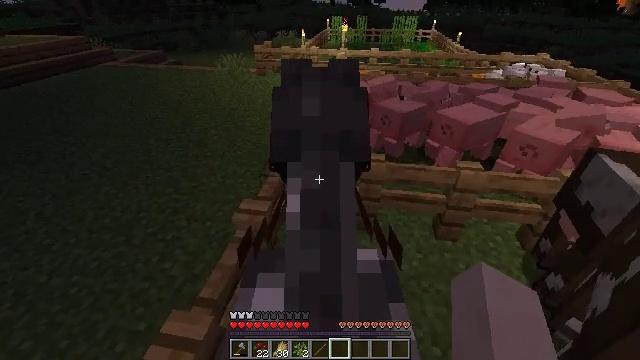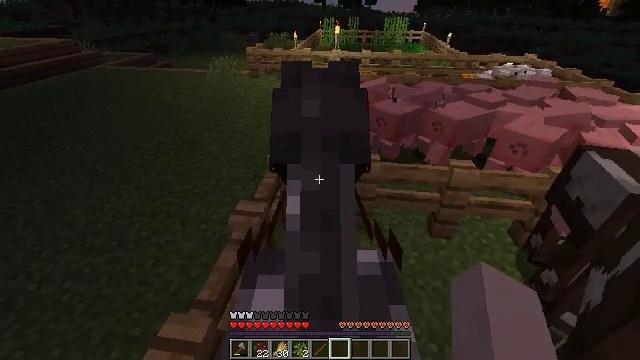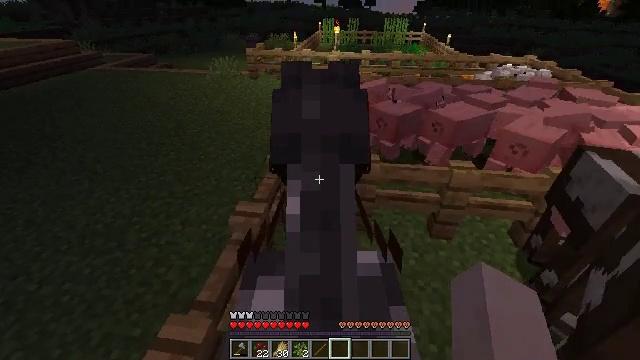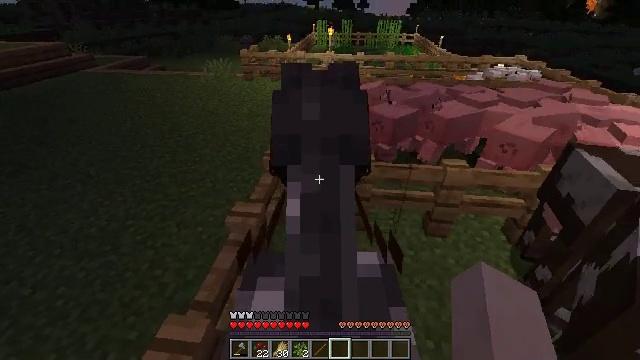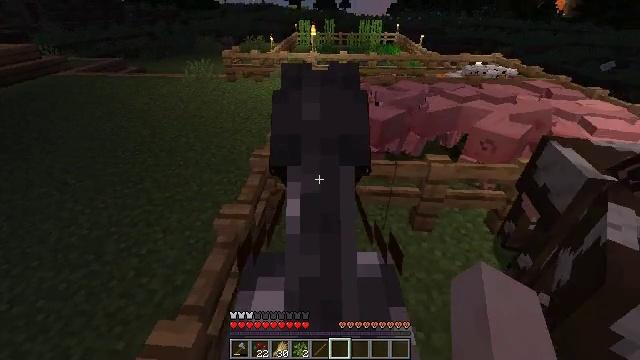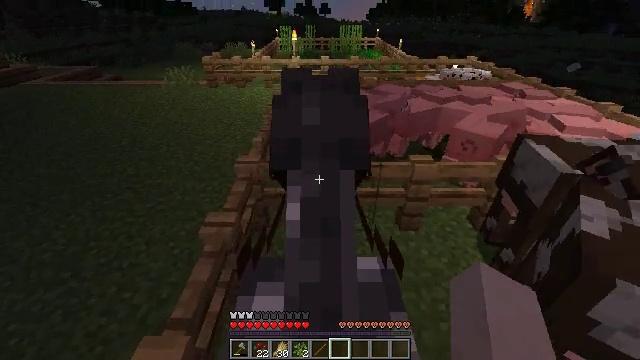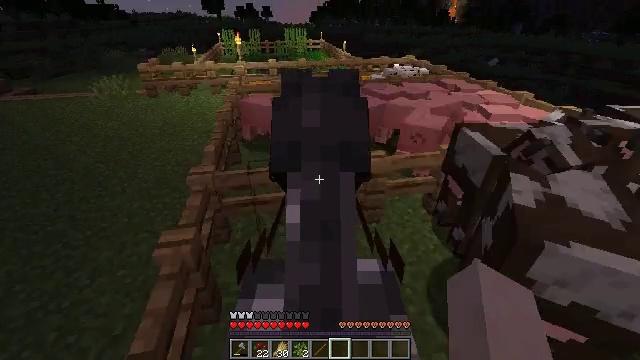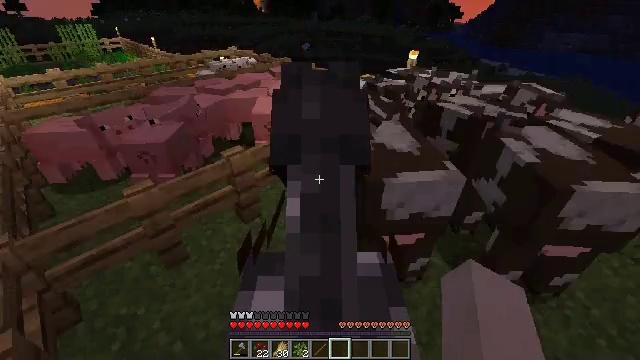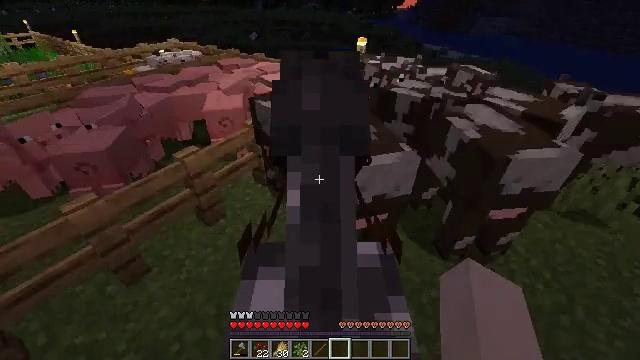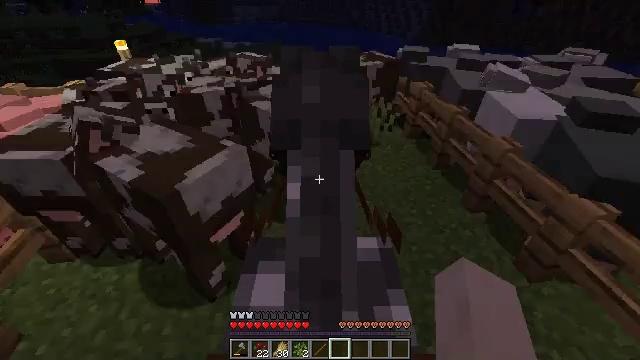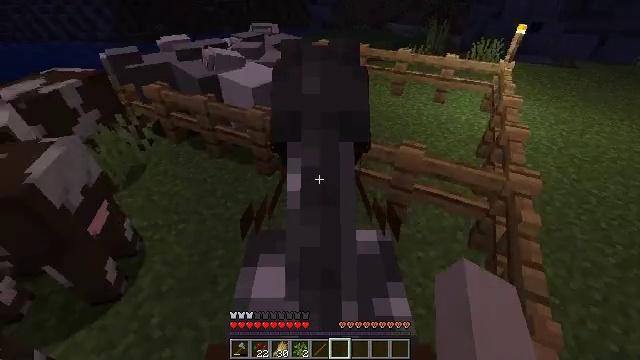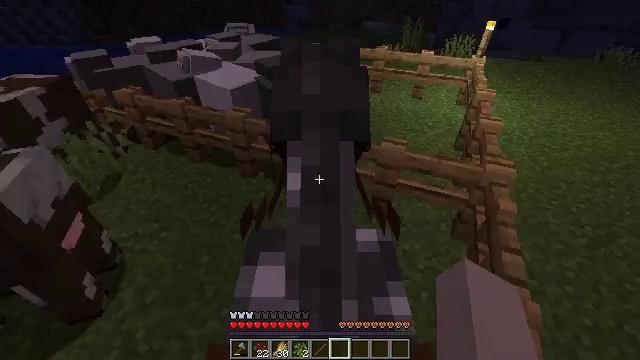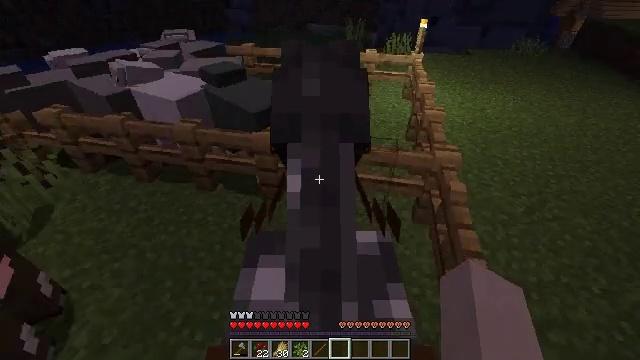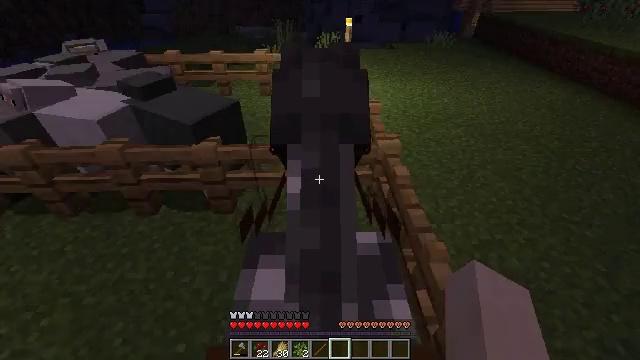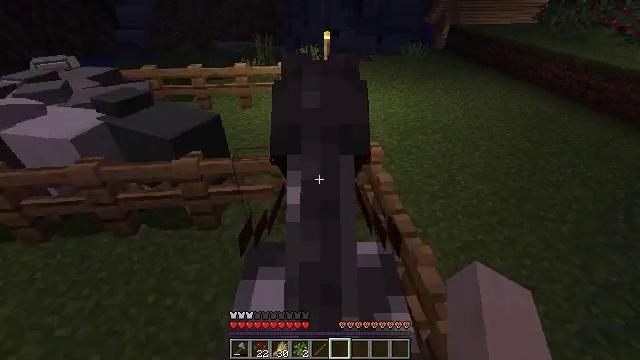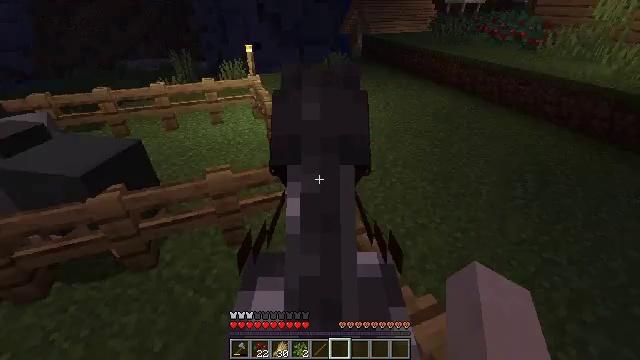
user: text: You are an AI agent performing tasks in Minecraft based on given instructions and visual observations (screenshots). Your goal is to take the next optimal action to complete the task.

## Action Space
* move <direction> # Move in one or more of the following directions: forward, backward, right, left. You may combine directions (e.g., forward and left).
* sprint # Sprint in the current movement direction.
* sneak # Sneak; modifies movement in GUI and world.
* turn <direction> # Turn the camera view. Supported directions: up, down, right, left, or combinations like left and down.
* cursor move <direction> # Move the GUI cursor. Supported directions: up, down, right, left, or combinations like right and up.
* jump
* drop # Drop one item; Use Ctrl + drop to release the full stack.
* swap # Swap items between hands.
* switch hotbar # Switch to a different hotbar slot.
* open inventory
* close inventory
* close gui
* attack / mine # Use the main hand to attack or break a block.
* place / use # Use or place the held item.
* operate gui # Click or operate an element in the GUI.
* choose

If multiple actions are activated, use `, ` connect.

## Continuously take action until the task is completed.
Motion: motion action
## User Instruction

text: Gather the loom into your inventory.
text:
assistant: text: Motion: move left
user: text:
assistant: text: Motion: turn right
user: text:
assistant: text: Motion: turn right
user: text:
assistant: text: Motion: turn right
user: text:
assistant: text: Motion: turn right
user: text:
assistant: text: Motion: turn right
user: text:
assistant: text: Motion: turn right and down
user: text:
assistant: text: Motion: turn right and down
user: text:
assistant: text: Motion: turn right and down
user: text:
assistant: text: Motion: turn right and down
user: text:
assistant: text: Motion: turn right
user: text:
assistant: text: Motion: turn right
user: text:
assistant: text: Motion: turn right
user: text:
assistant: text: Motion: turn right and up
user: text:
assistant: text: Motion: turn right and up
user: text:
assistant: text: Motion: turn right
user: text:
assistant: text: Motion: turn right
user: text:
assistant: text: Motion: no_op
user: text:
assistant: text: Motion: turn left
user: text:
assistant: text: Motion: turn left
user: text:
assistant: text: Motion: turn left
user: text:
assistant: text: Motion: turn left and up
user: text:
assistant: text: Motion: turn left and up
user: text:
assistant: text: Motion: turn left
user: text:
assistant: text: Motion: no_op
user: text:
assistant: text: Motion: move right
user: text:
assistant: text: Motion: move right, sneak, turn left
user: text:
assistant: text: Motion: move right, sneak, turn left
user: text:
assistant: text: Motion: sneak, turn left
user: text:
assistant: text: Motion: sneak, turn left